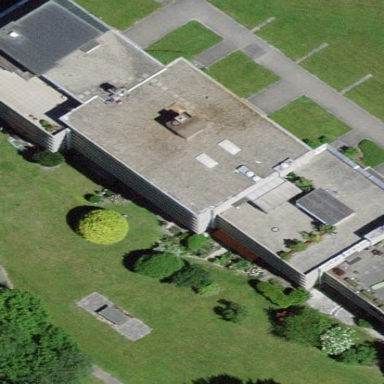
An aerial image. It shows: Building part with flat roof.